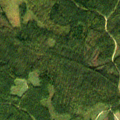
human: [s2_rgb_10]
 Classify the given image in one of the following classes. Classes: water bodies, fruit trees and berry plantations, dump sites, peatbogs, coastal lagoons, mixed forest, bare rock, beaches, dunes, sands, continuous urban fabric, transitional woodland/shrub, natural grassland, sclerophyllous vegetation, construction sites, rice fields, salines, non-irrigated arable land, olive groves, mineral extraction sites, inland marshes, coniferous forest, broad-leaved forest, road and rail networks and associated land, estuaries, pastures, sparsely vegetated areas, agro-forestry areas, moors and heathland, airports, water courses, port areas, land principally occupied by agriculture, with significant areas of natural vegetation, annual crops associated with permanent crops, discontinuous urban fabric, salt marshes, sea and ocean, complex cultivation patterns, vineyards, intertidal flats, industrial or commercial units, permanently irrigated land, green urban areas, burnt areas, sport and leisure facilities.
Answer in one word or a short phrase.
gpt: coniferous forest